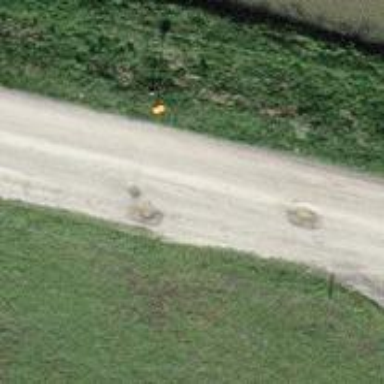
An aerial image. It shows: Aerial marker on pole.